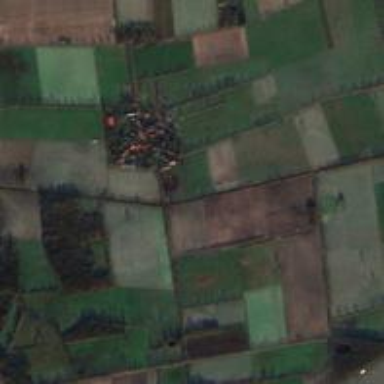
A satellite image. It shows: Village.